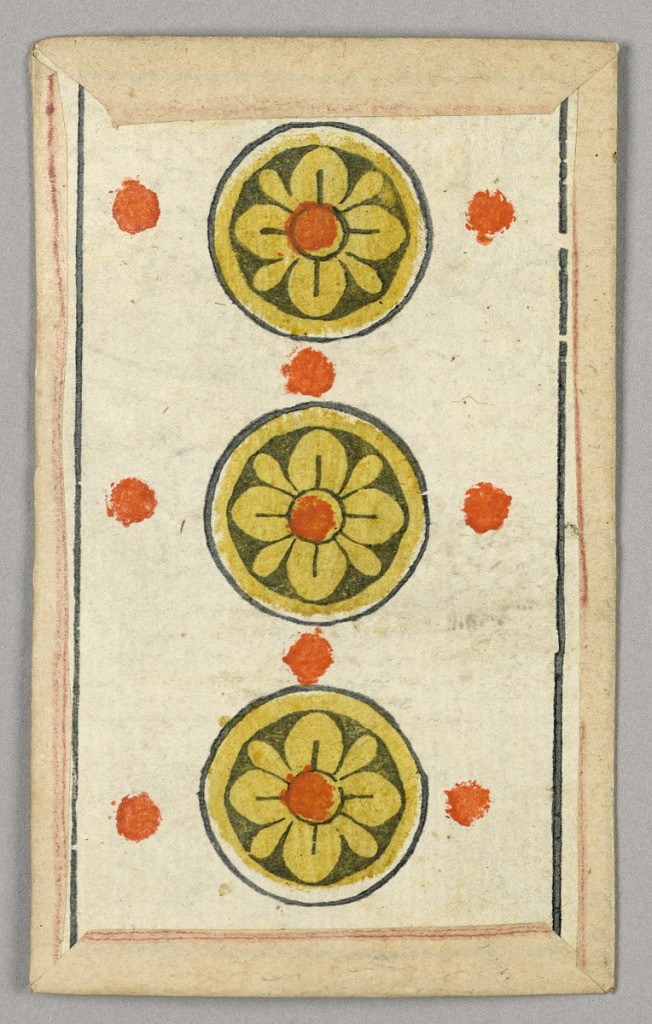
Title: Minchiate (Tarot) Playing Card
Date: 17th century
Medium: Stencil-colored woodblock print
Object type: Playing card
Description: Part of a set of Italian Minchiate playing cards.